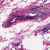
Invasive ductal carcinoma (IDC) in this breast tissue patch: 0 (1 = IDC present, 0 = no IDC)